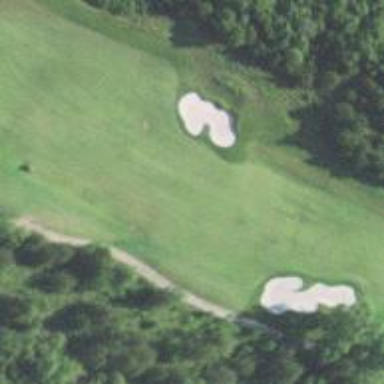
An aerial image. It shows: View of golf hole.